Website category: jobs
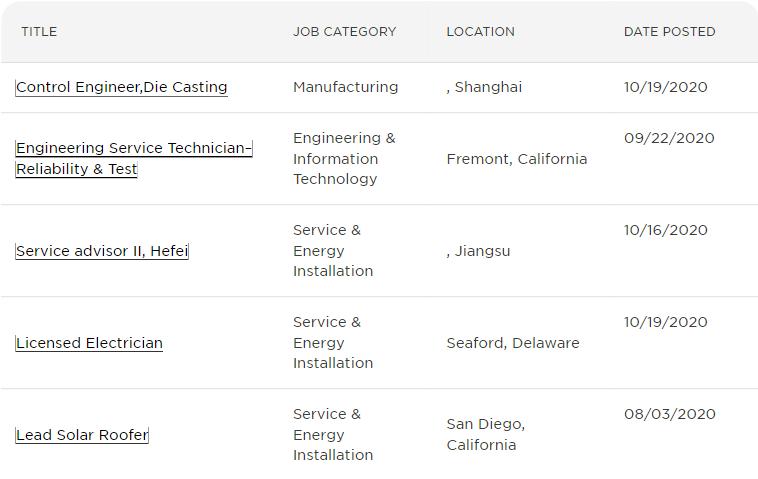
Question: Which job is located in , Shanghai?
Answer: Control Engineer,Die Casting

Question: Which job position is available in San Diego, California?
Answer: Lead Solar Roofer

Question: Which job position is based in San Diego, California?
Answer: Lead Solar Roofer

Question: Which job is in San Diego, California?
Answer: Lead Solar Roofer

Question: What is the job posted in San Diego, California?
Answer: Lead Solar Roofer

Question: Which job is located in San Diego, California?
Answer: Lead Solar Roofer

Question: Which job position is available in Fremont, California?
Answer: Engineering Service Technician Reliability & Test

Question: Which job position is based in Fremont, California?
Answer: Engineering Service Technician Reliability & Test

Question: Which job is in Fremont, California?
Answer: Engineering Service Technician Reliability & Test

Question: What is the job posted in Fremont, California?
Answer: Engineering Service Technician Reliability & Test

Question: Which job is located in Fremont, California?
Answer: Engineering Service Technician Reliability & Test

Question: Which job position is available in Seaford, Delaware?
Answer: Licensed Electrician

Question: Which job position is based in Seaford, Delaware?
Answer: Licensed Electrician

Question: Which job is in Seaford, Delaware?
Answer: Licensed Electrician

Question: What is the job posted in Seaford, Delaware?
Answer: Licensed Electrician

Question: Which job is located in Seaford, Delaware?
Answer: Licensed Electrician